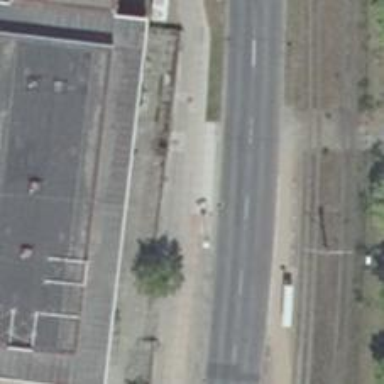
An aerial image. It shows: Platform for public transport. The platform is located by the road.